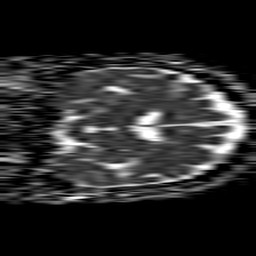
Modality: ADC
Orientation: coronal
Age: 69
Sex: male
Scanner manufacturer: philips
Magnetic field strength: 1.5 T
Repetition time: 4.6 s
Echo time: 0.08517 s